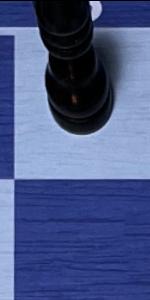
Label: Empty